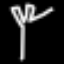
Label: fork